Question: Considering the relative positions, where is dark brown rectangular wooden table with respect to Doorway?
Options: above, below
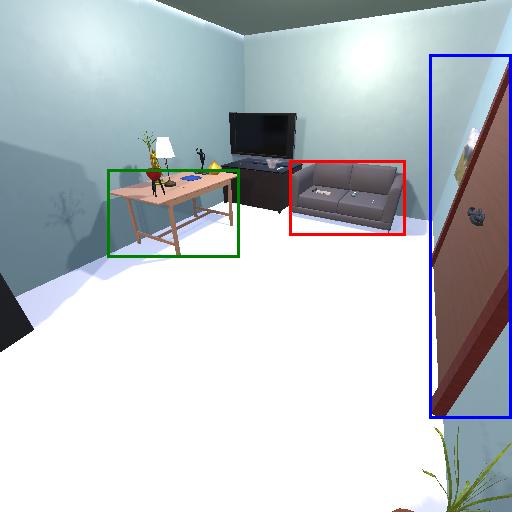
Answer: above